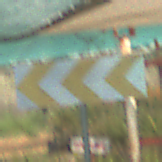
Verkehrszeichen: RichtungstafelnInKurvenGrossRechts
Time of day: MorningAfternoon
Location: Roofed (Special)
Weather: PartlyCloudy
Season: NotSpecified
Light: Natural